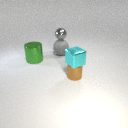
small cyan metal cube above small brown metal cylinder